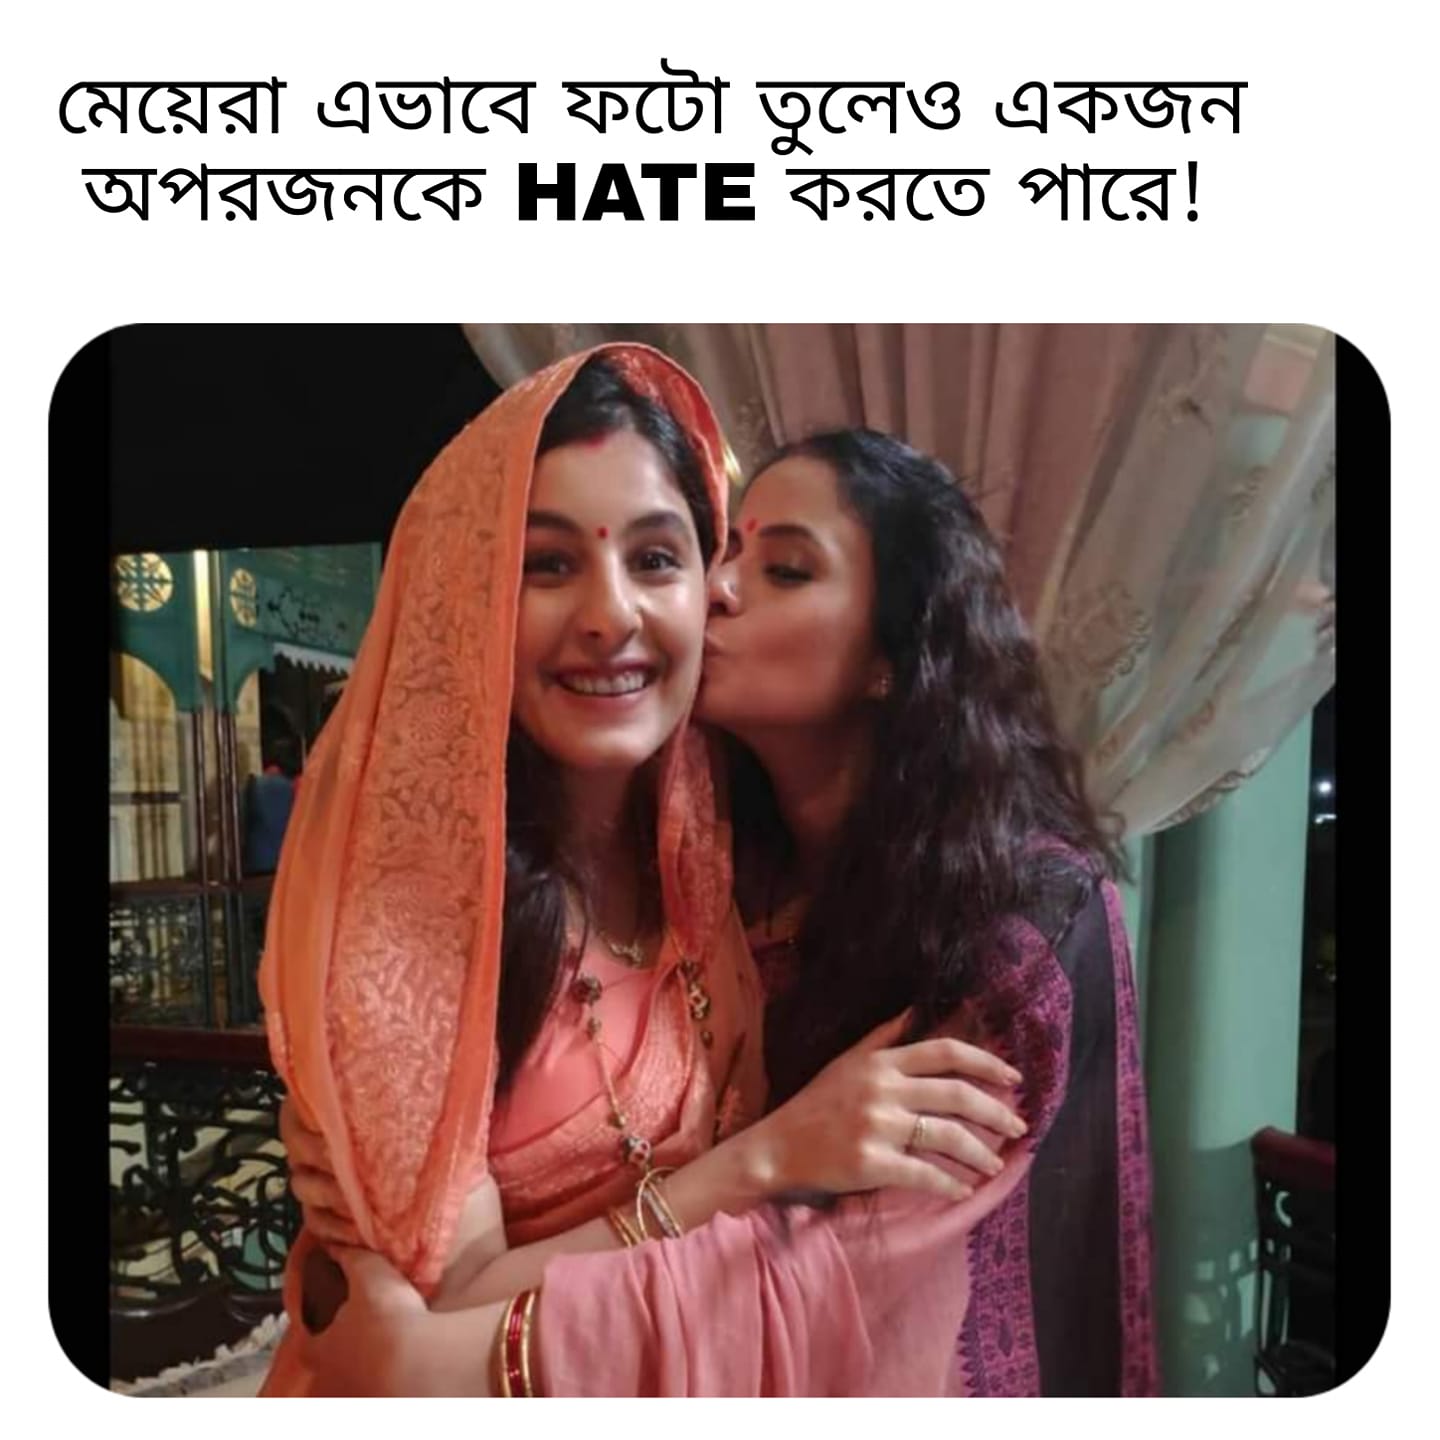
Caption: মেয়েরা এভাবে ফটো তুলেও একজন অপরজনকে HATE করতে পারে !
Label: hate